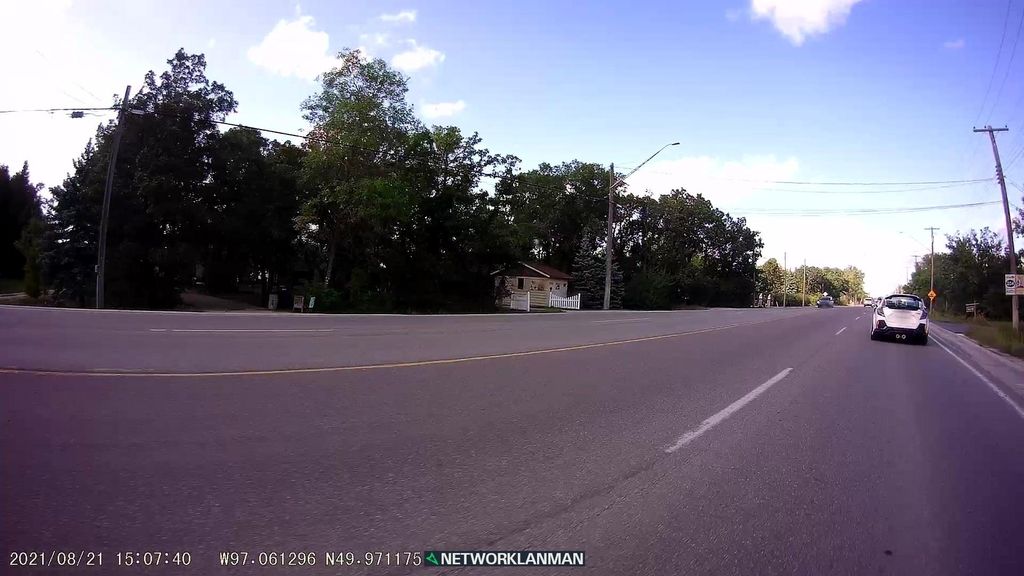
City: winnipeg